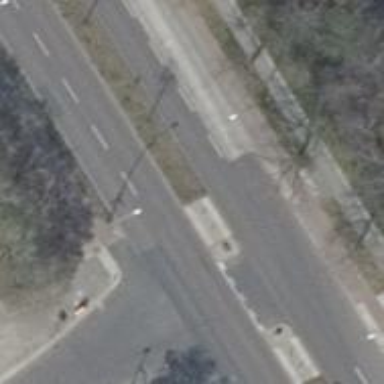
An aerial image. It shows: Unmarked footway crossing with pedestrian island.